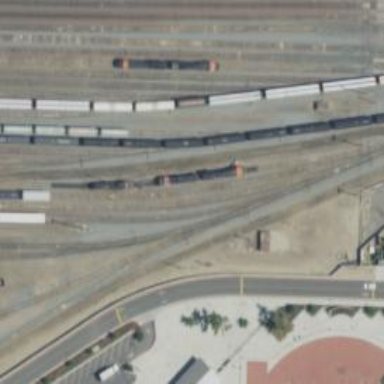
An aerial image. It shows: Railway yard in service.